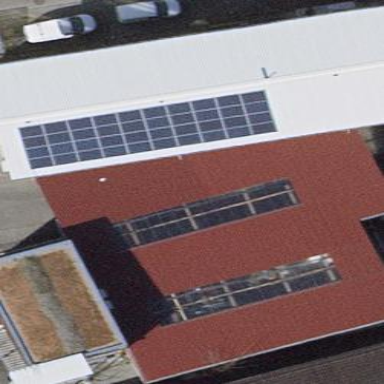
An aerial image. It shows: View of roof of building.